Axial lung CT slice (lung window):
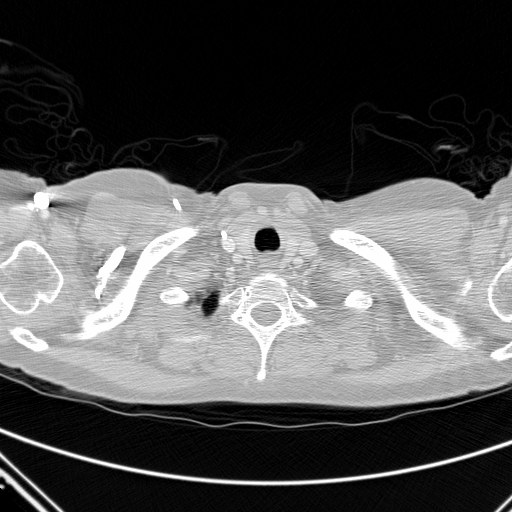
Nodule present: no